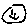
Label: smiley face